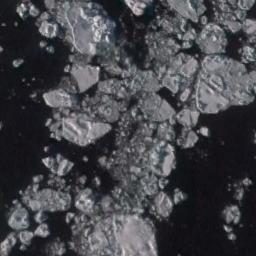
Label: sea_ice